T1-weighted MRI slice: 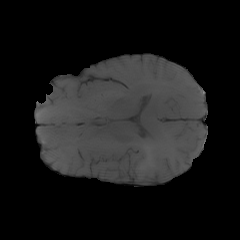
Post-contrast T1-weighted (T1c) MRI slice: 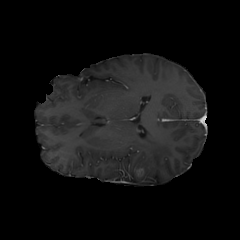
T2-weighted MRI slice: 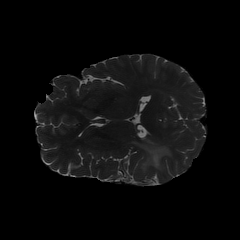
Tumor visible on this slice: yes